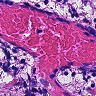
Metastatic tissue present: no